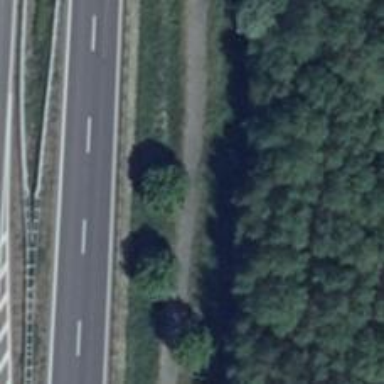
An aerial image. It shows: Asphalt footway.